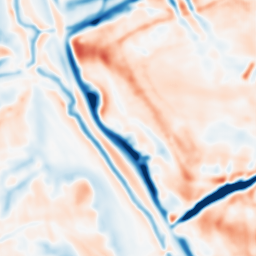
Category: multiscale
Decomposition family: dog_multiscale
Decomposition parameters: sigma_ratio: 1.6
n_scales: 3
base_sigma: 2
Upsampling method: fft_zeropad
Upsampling parameters: scale: 4
Upsampling scale: 4